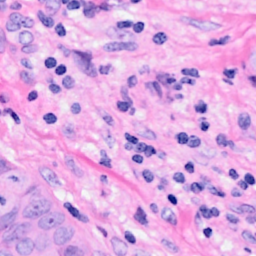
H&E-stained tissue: Breast